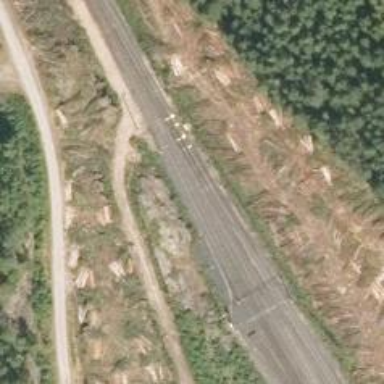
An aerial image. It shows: Electrified rail siding with contact line.